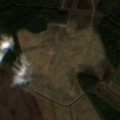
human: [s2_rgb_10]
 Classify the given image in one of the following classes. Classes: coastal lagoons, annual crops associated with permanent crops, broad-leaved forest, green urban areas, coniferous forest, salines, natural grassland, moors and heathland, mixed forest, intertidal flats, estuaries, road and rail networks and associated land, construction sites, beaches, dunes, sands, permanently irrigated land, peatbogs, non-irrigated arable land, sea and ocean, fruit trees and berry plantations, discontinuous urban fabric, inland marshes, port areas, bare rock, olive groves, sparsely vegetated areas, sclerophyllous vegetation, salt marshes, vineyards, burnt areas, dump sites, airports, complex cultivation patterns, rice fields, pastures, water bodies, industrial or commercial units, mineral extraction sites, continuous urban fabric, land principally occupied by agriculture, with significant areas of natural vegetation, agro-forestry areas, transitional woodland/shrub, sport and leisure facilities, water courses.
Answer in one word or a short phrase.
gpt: non-irrigated arable land, broad-leaved forest